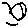
Label: smiley face